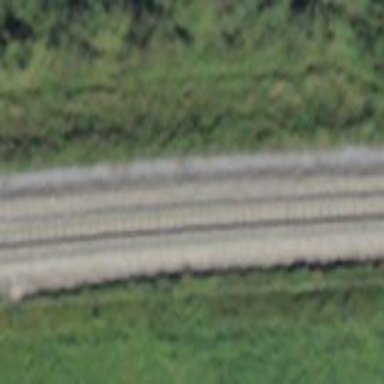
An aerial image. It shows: Narrow gauge railway with electrified contact lines.